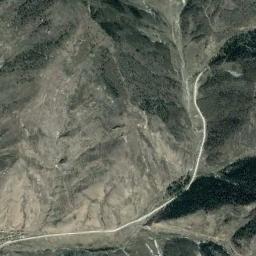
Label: mountain